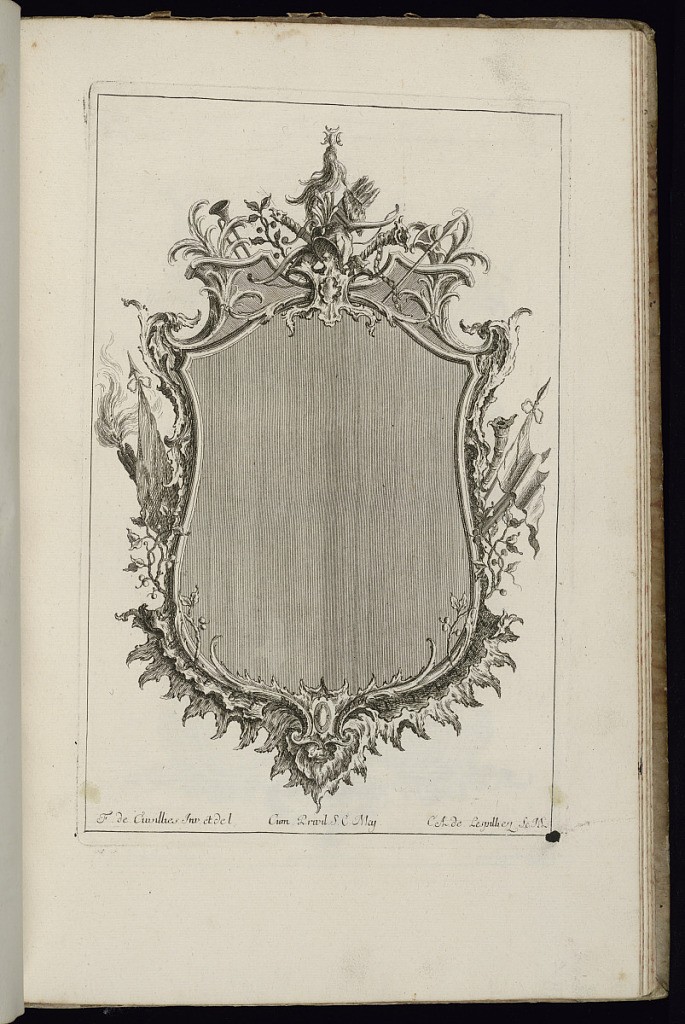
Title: Frame with Trophy and Turkish Bonnet
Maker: François de Cuvilliés the Elder, Belgian, 1695 - 1768
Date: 1740–68
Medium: Etching and engraving on paper
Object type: Bound print
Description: Upright frame design for a mirror or painting, topped by a trophy of arms and a Turkish bonnet. Additional trophies and banners at left and right sides.